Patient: sex M, age 57
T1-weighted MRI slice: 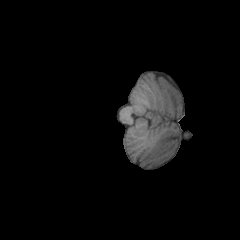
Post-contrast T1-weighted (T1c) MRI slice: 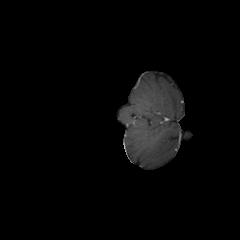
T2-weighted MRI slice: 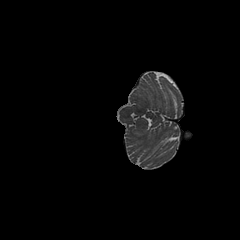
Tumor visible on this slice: no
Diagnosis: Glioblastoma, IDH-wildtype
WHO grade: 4